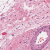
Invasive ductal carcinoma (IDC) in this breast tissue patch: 0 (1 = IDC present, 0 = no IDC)